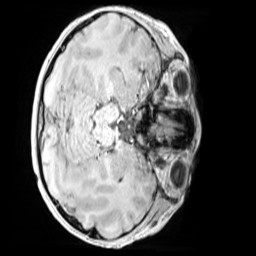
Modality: MP2RAGE
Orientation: axial
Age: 11
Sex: male
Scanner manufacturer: siemens
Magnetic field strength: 3 T
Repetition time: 4 s
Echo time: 0.00303 s